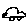
Label: car